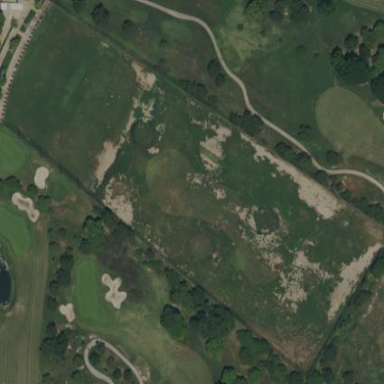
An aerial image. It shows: Driving range for golf on grass.